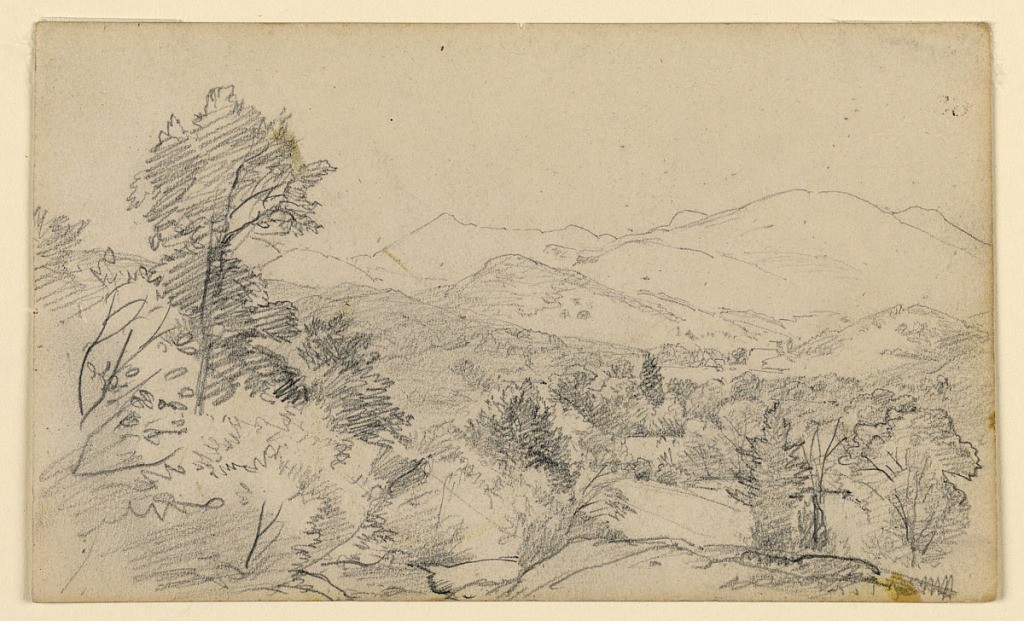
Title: Study of landscape
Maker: William Trost Richards, American, 1833–1905
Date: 1867
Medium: Graphite on paper
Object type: Drawing
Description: Sketch of trees with mountains in the background.